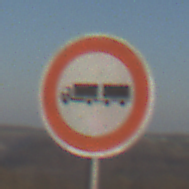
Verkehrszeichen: VerbotLastkraftwagenMitAnhaenger
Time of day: MorningAfternoon
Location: Outdoor (Nature)
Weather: Clear
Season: Winter
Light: Natural